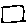
Label: square